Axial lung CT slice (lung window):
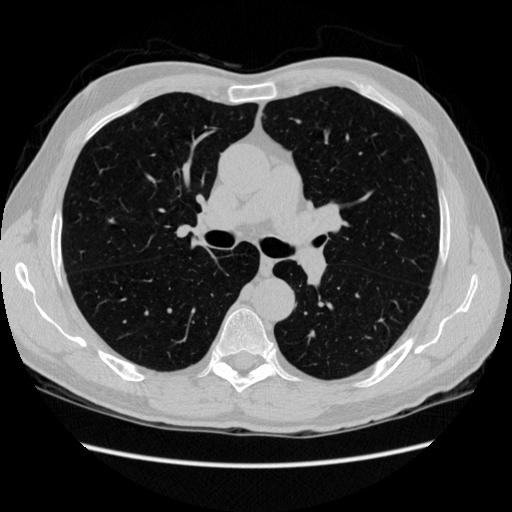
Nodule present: no